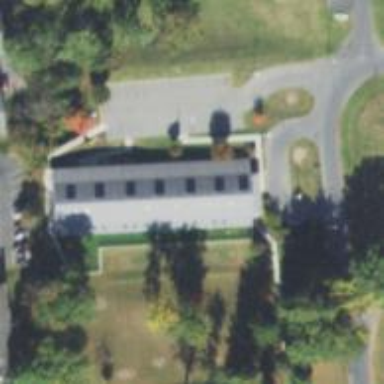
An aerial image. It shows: Kindergarten.